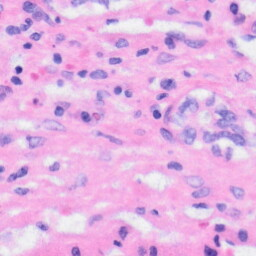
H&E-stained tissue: Liver